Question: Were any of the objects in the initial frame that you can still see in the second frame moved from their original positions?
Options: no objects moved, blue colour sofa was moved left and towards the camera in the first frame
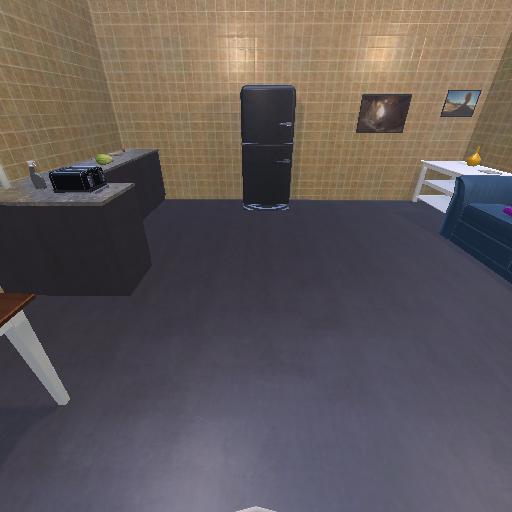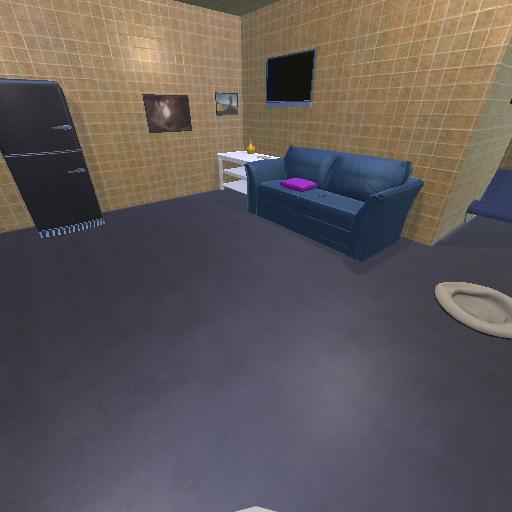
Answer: no objects moved